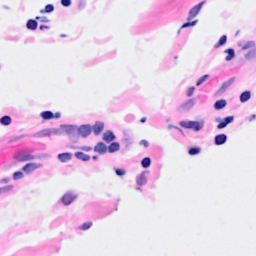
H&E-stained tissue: Breast